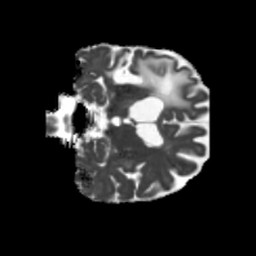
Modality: MD
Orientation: coronal
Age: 52
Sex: male
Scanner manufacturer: siemens
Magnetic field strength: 3 T
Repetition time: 5.25 s
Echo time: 0.08 s